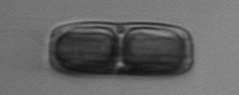
Label: Ephemera